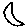
Label: moon